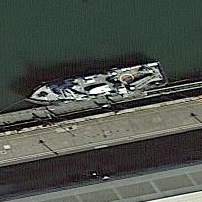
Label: civil